Question: I am trying to map an enum property (instance of System.DayOfWeek) in my model to an integer database field.
Other enum properties in the model should be mapped to strings, so I don't wish to define a convention.
I understand that this should be possible using a fluent mapping like:
'''
Map(x => x.DayOfWeek).CustomType<int>();
'''
and indeed, at first glance this appears to be working.
However, I noticed that instances of entities with properties mapped in this way are being updated every time the session was flushed, even though no amendments have been made to them.
To find out what is causing this flush, I set up an IPreUpdateEventListener, and inspected the OldState and State of the entity.
See the attached image. In the OldState, the relevant object is an int, whereas in State it is a DayOfWeek.
If I use an HBM XML mapping with no type attribute specified, this issue doesn't arise.
So...
Is this a bug or shortcoming in the GenericEnumMapper?
Is there any way of telling the FNH mapping not to specify any type attribute on the generated HBM?
If not, can I specify the default type that NH uses for enums (and what is that)?

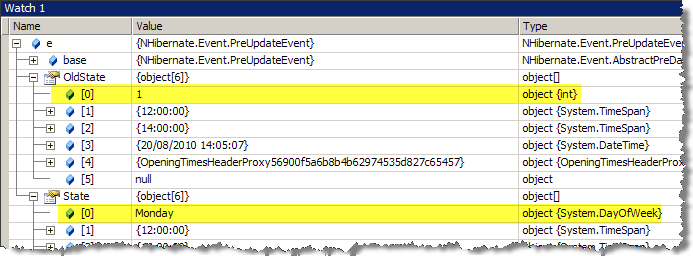
Answer: If you use my enum convention you don't have that problem.
'''
public class EnumConvention : IPropertyConvention, IPropertyConventionAcceptance
{
public void Apply(IPropertyInstance instance)
{
instance.CustomType(instance.Property.PropertyType);
}
public void Accept(IAcceptanceCriteria<IPropertyInspector> criteria)
{
criteria.Expect(x => x.Property.PropertyType == typeof(AddressType) ||
x.Property.PropertyType == typeof(Status) ||
x.Property.PropertyType == typeof(DayOfWeek));
}
}
'''
You can then map your property like regular:
'''
Map(x => x.DayOfWeek);
'''
Updated the convention to pick specific enums to use for the int conversion. All enums that are not checked here would be mapped as string. You might have to experiment a little with what to actually test against. I am unsure if the propertytype will do it directly.